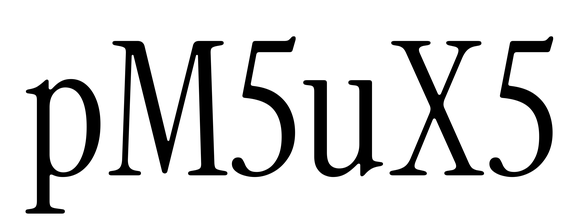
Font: InstrumentSerif-Regular